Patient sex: M
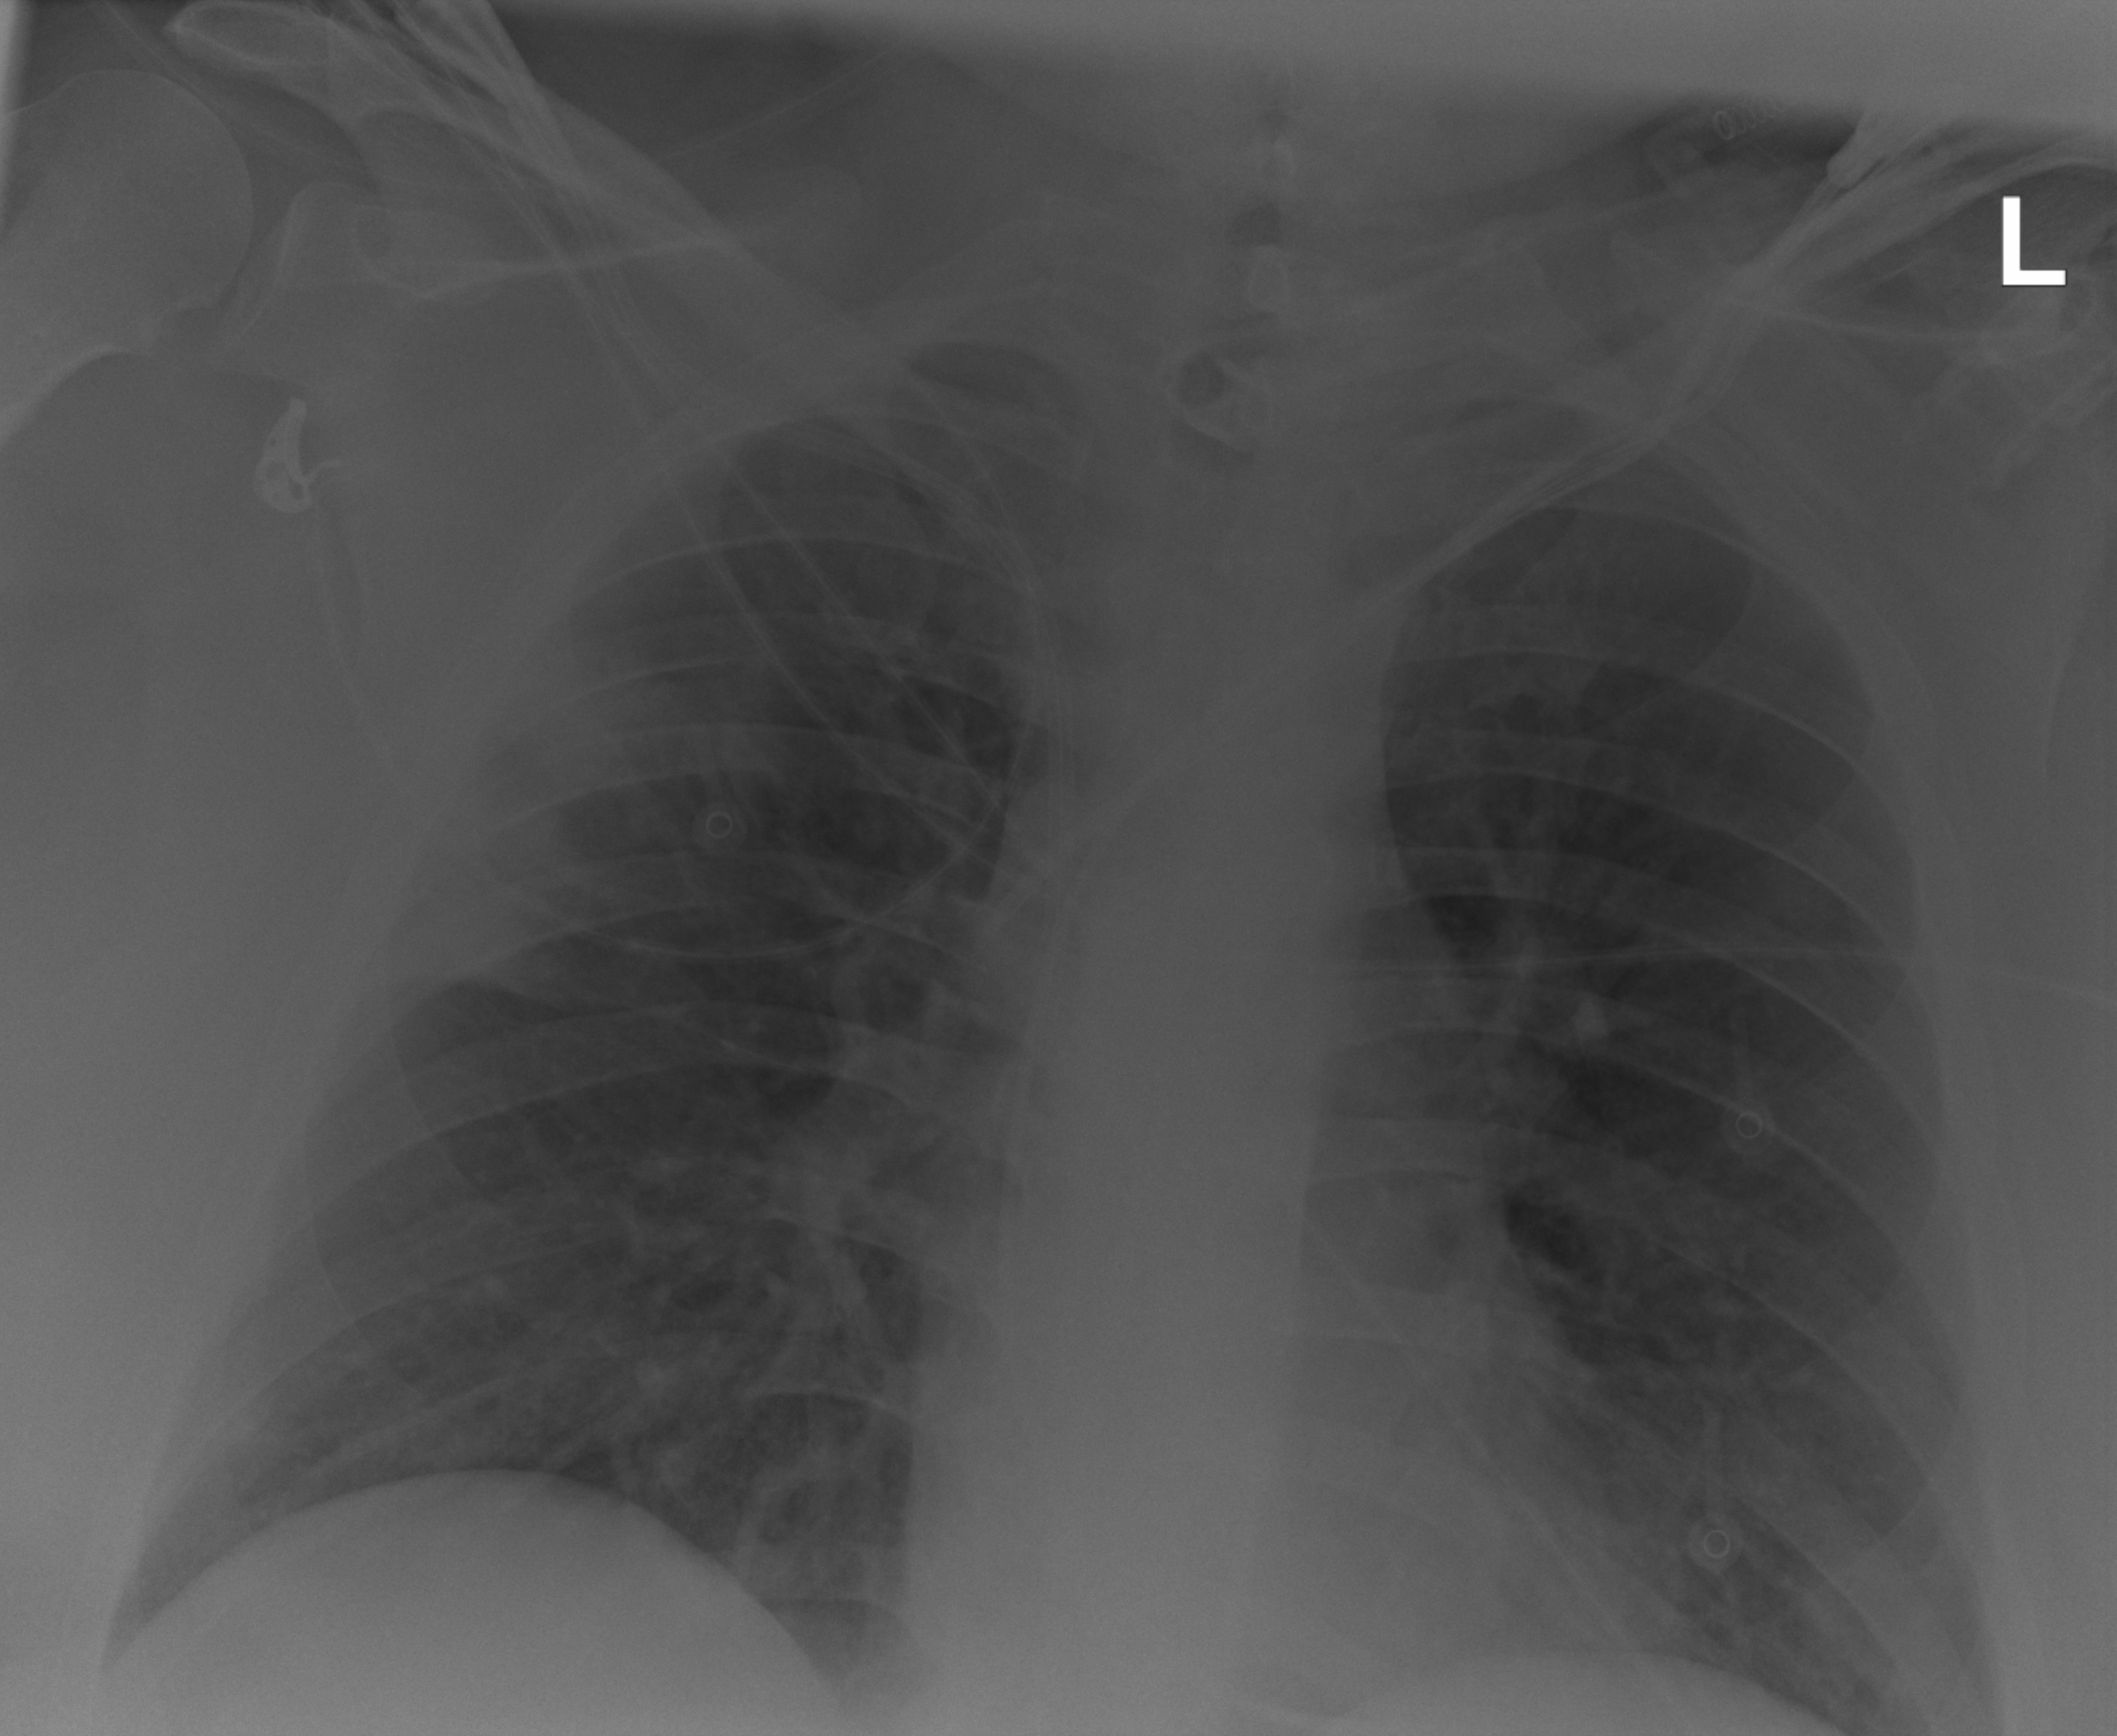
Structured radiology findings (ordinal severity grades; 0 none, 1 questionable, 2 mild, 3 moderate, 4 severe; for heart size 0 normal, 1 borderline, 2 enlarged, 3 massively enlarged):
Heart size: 0
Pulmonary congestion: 0
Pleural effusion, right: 0
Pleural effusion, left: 0
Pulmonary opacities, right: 2
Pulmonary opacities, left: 0
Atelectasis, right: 2
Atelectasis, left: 0